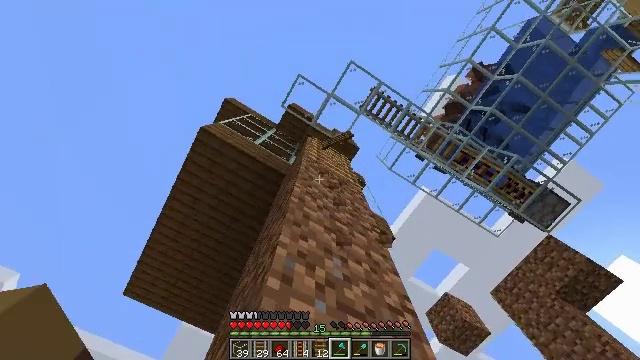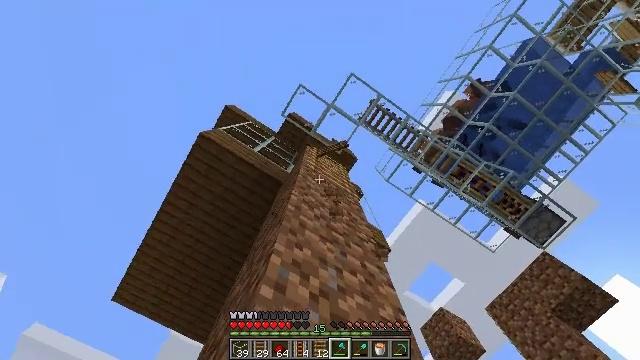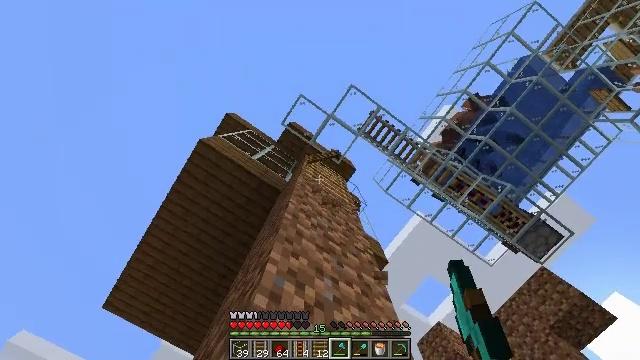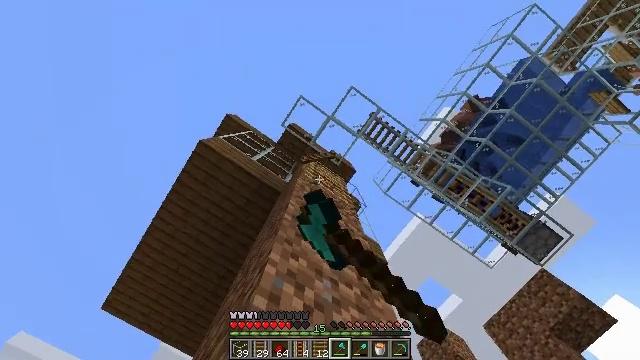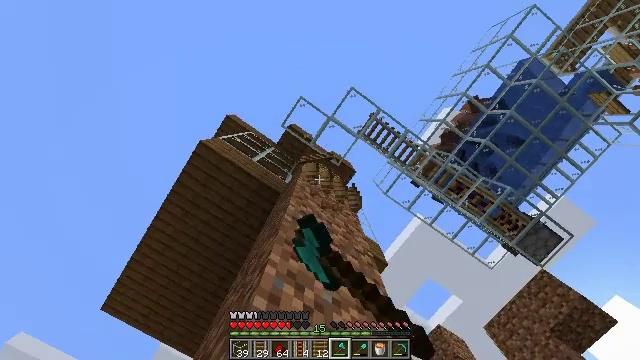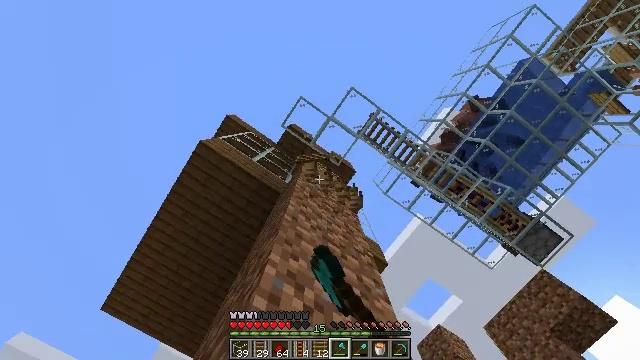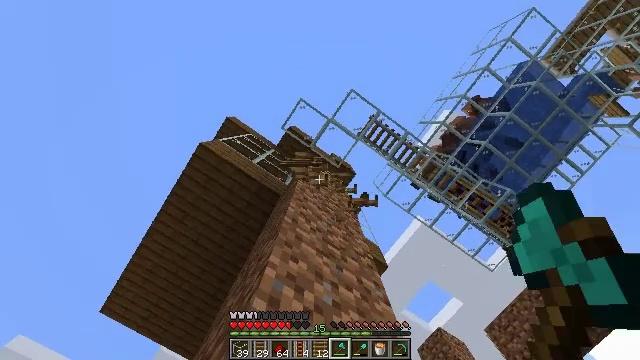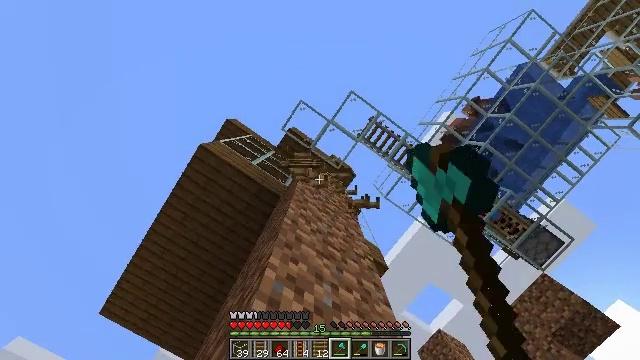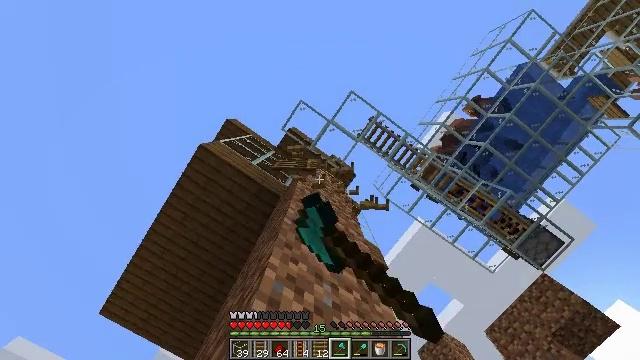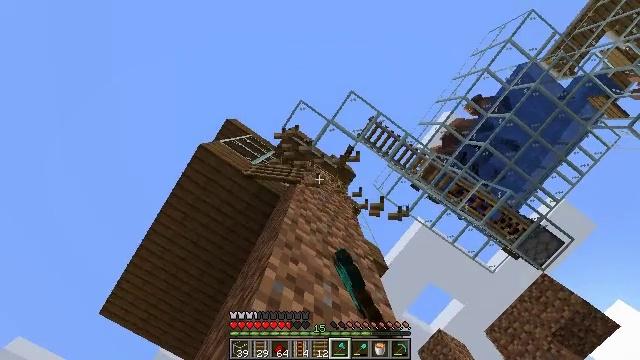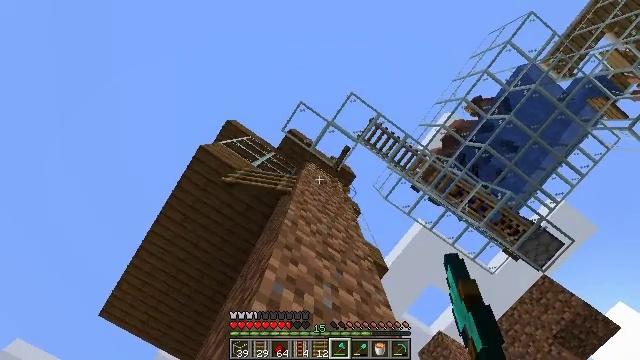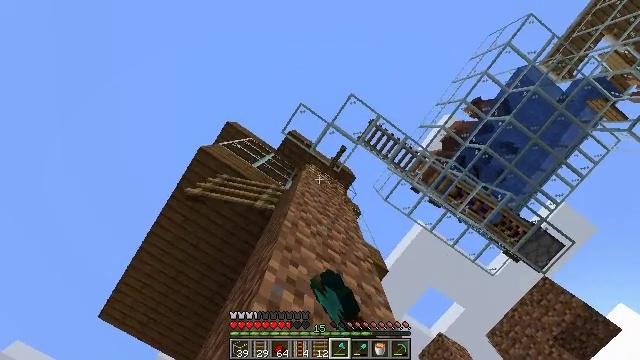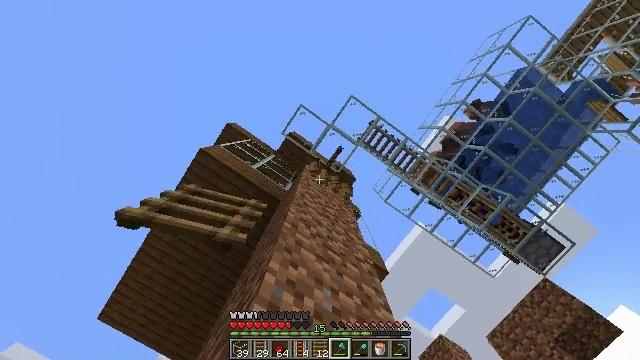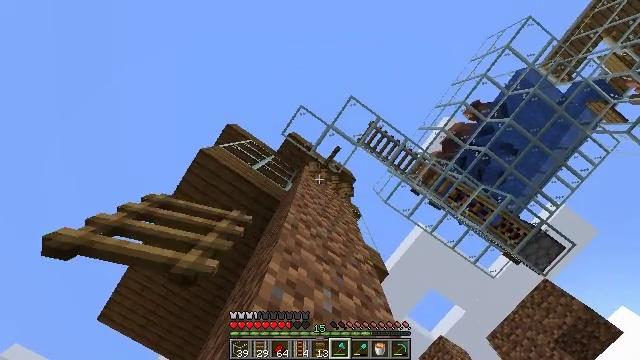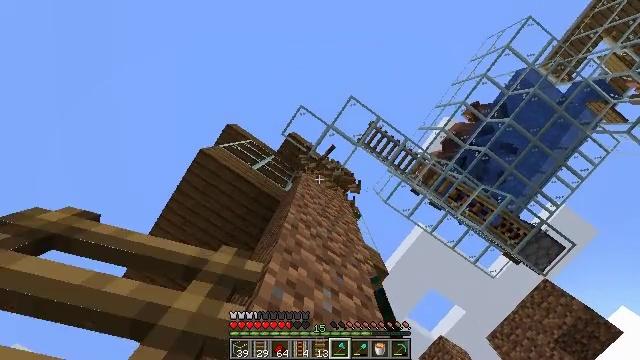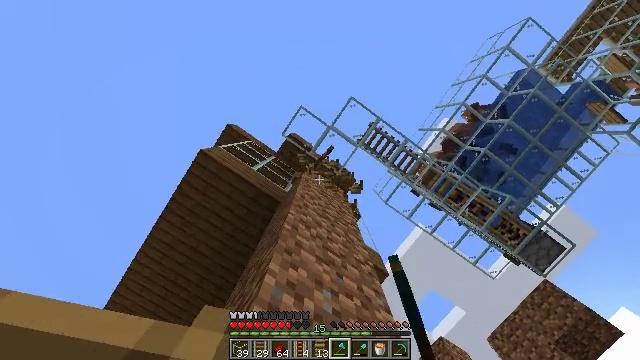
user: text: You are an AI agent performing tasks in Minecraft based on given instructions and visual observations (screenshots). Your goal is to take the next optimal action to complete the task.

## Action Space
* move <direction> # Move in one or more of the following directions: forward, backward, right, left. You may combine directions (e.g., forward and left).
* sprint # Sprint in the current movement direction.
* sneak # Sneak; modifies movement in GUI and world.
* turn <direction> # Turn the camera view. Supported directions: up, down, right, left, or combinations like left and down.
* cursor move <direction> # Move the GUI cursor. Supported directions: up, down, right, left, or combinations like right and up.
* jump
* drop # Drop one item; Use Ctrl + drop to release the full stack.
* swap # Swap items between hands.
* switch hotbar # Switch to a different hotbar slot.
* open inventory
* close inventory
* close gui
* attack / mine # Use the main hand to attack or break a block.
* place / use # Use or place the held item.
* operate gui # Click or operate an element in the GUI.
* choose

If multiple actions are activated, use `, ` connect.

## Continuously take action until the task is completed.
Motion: motion action
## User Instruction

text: Remove the ladder from its position.
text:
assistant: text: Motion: turn right and up, attack / mine
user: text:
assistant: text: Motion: turn right and up, attack / mine
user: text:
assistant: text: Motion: attack / mine
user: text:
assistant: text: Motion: attack / mine
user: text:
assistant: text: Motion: attack / mine
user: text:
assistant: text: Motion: attack / mine
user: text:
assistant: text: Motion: attack / mine
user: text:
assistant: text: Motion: attack / mine
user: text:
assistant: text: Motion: attack / mine
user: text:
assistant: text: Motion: attack / mine
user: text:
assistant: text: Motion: attack / mine
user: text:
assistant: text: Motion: attack / mine
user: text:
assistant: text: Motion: attack / mine
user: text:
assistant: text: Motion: attack / mine
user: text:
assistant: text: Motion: attack / mine
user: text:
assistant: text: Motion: attack / mine
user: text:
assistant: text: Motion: attack / mine